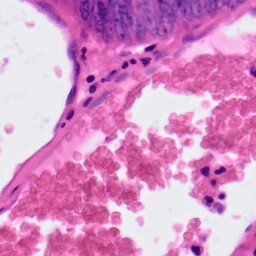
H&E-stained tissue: Colon